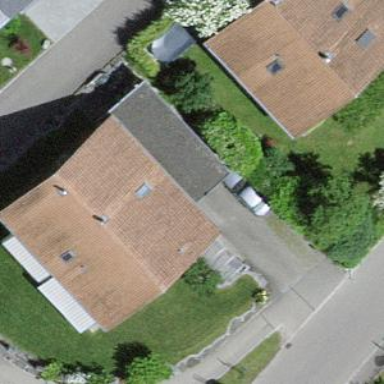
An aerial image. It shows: Residential building.